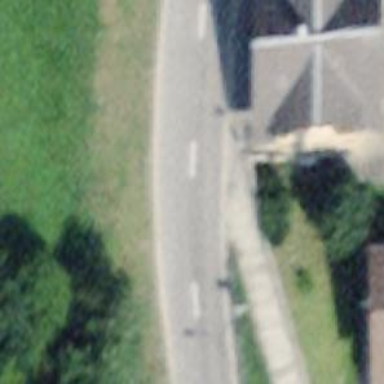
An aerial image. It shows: Bus stop with platform for public transport.